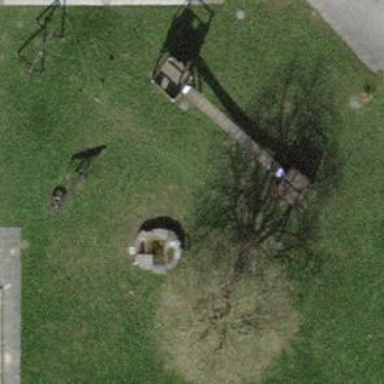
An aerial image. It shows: Playground area for leisure land.